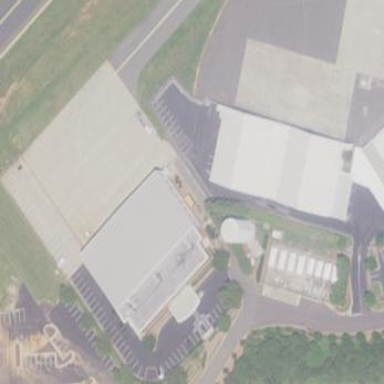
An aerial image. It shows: Building designed as airport hangar.